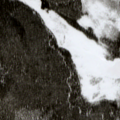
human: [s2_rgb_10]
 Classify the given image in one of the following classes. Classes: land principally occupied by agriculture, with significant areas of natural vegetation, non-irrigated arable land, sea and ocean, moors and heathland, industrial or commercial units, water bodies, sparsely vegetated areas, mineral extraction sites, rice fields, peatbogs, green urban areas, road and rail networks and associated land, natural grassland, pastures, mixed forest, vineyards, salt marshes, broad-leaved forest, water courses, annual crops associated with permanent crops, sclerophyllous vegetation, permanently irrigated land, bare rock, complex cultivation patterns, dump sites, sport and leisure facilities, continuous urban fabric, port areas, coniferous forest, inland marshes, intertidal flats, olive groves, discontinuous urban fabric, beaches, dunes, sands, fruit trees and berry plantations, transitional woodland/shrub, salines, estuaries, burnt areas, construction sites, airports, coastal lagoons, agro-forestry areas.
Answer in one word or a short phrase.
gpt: coniferous forest, peatbogs